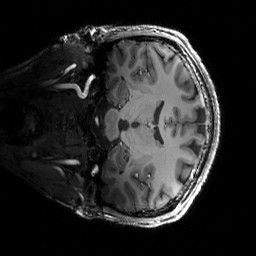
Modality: T1w
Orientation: coronal
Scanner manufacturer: siemens
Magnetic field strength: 6.98 T
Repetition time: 1.89 s
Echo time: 0.00244 s